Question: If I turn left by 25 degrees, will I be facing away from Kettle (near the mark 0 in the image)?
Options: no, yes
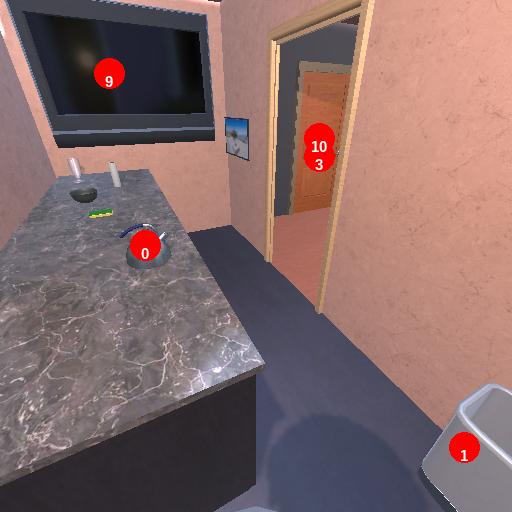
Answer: no